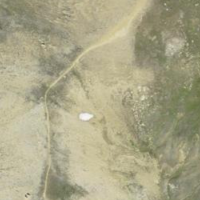
EUNIS habitat code: 31
Species observed at this site:
Aster alpinus
Draba aizoides